Question: I am building an app with 'UITableView' in a 'UIView' & i want to remove all extra space around 'UITableView' & i manage to remove margin from left side of 'UIImageView' in 'UITableViewCell' but now i am having weird space on right side when i select a row here is my code to remove margin from left.
'''
self.mytableview.contentInset = UIEdgeInsetsMake(0, -15, 0, 0);
'''
And this is what is happining

Please help me remove this space from right when row is selected.
Thanks...
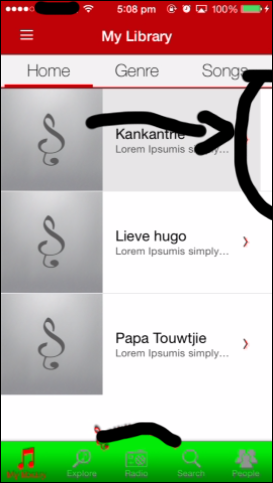
Answer: Try to increase the width of your tablview in stroyboard